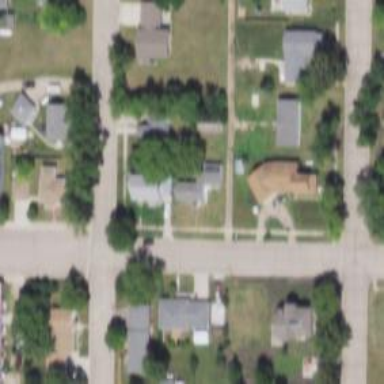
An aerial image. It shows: Alley classified as service road.